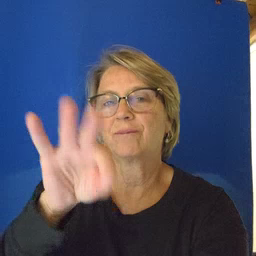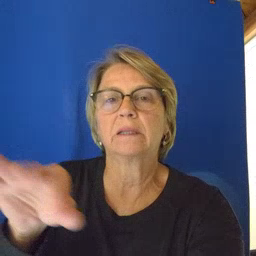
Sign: frenchfries